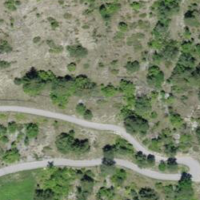
EUNIS habitat code: 48
Species observed at this site:
Viola tricolor
Zygaena transalpina
Lactuca perennis